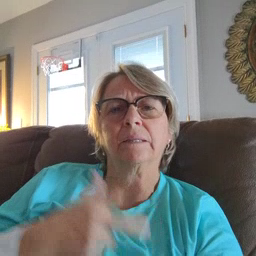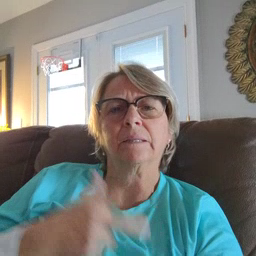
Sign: fine